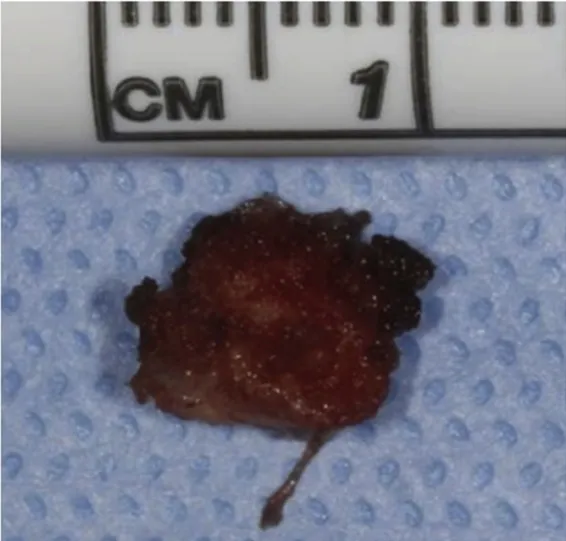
(b) Close up of removed free fragment.
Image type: medical_photograph (other_medical_photograph)